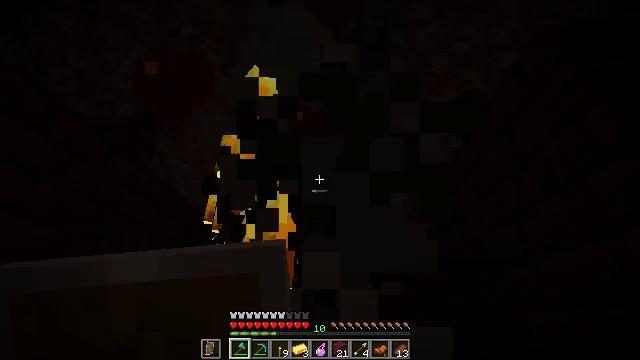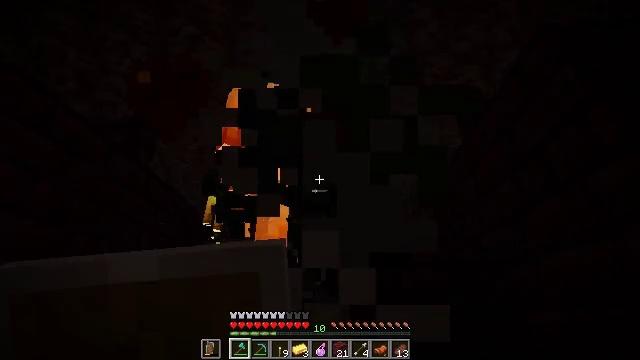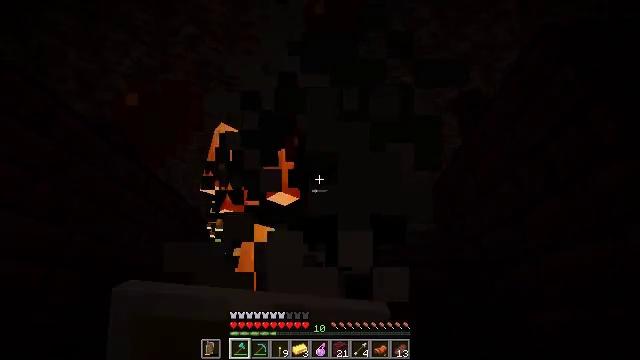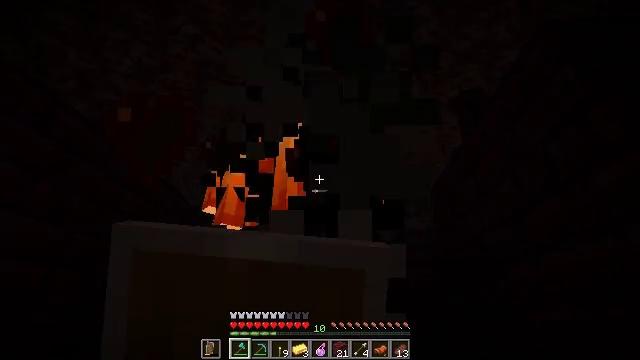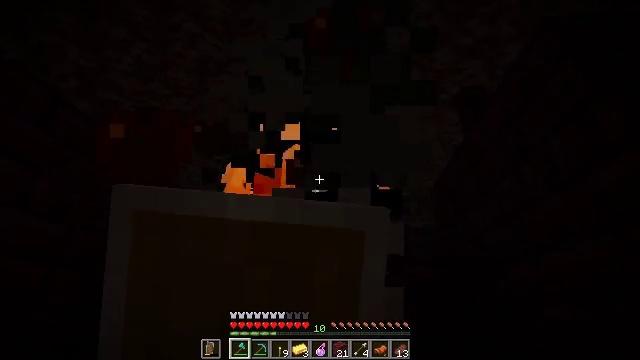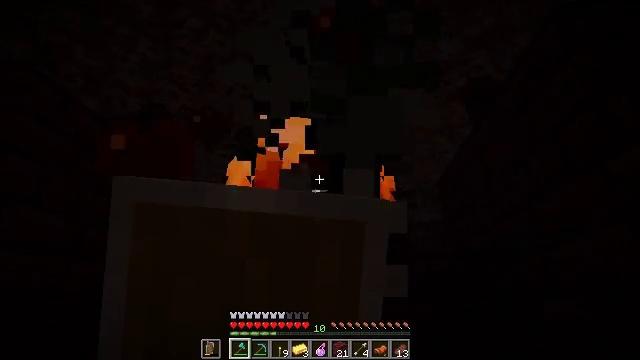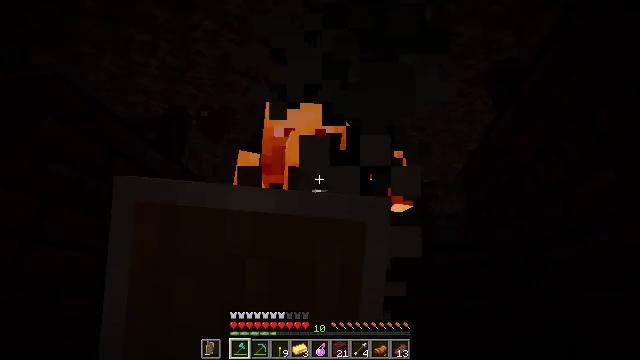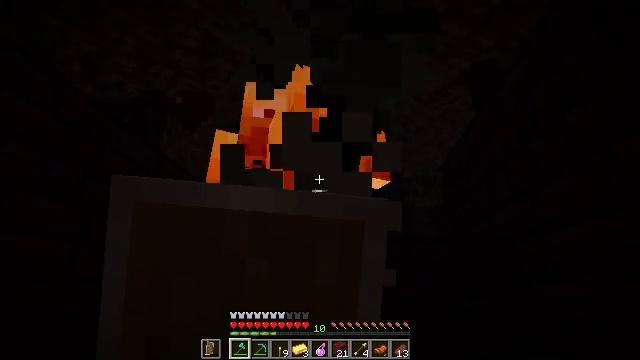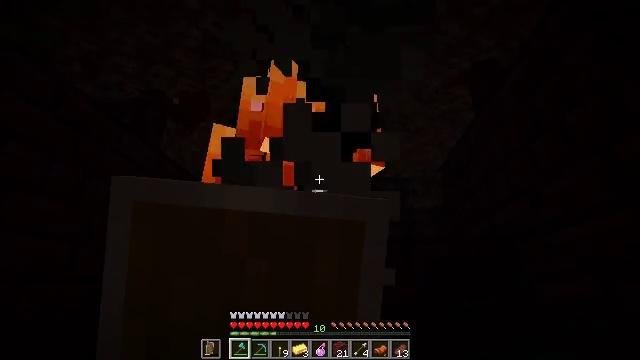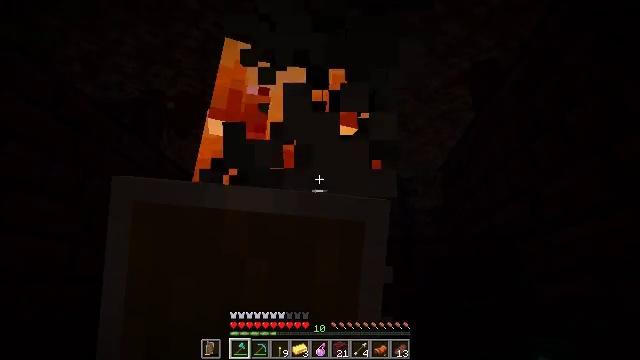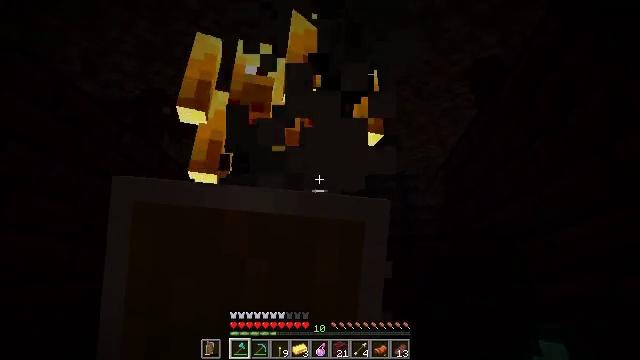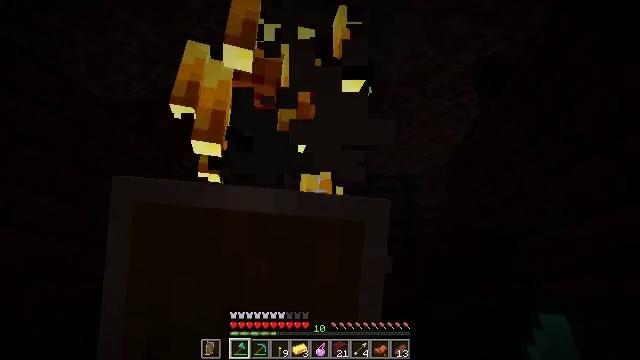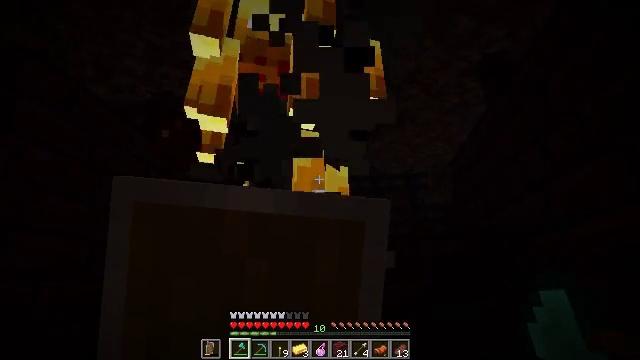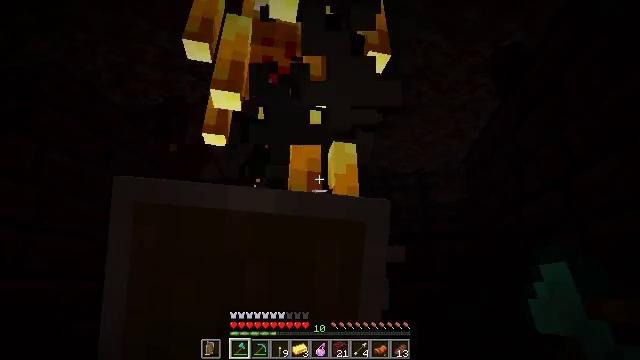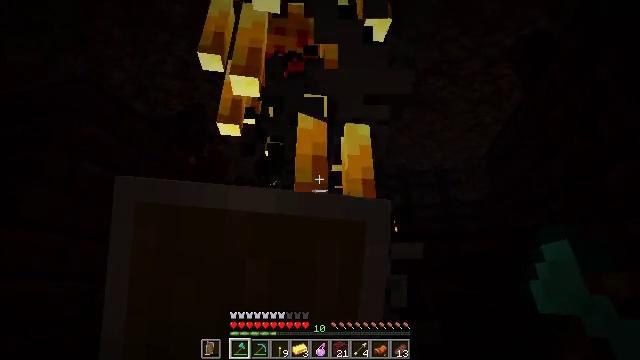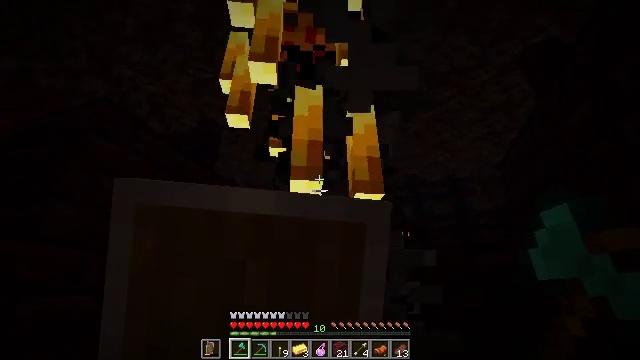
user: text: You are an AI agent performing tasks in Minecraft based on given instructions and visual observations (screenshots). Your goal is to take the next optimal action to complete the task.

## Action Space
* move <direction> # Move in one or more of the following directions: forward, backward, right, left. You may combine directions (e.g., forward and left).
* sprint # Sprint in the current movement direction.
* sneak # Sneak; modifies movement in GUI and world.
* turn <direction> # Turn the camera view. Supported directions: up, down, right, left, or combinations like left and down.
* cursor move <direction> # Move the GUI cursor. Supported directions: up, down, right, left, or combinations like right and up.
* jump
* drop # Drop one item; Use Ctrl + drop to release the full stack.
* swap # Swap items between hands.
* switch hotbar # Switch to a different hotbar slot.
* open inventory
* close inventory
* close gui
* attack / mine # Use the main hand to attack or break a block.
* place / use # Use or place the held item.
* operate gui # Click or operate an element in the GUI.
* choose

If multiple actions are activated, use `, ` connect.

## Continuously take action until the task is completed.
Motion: motion action
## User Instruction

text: Combat the blaze.
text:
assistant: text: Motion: no_op
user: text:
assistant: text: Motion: use / place
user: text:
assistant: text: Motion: use / place
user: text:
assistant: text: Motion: use / place
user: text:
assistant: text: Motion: turn left and down, use / place
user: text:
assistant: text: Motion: turn left and down, use / place
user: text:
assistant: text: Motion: turn right and down, use / place
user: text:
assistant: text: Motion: use / place
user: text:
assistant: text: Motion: use / place
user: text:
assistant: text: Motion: use / place
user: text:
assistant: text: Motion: use / place
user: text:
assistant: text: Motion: turn left, use / place
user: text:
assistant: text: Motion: turn left, use / place
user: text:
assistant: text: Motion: turn left, use / place
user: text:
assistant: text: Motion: move left, turn left and up, use / place
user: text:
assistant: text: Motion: move left, turn up, use / place
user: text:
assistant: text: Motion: move left, use / place
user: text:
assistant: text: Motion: move back, turn right and up, use / place
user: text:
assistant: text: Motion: move back, turn up, use / place
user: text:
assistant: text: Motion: move back, use / place
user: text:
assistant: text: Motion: move back, use / place
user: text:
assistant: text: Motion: move back, use / place
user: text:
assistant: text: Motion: move back, use / place
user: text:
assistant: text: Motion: turn left and up, use / place
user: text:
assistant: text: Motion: turn left and up, use / place
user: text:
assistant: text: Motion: turn right and up, attack / mine and use / place
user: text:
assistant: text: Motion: turn left, attack / mine
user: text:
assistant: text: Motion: attack / mine
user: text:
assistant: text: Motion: no_op
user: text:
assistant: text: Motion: attack / mine